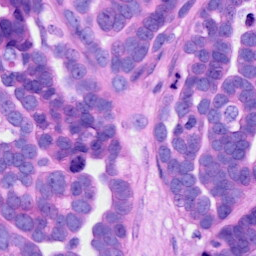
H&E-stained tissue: Ovarian